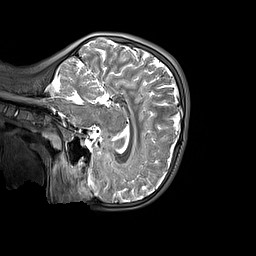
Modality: T2w
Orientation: sagittal
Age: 10
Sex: female
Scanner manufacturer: siemens
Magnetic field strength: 3 T
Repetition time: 3.2 s
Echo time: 0.408 s